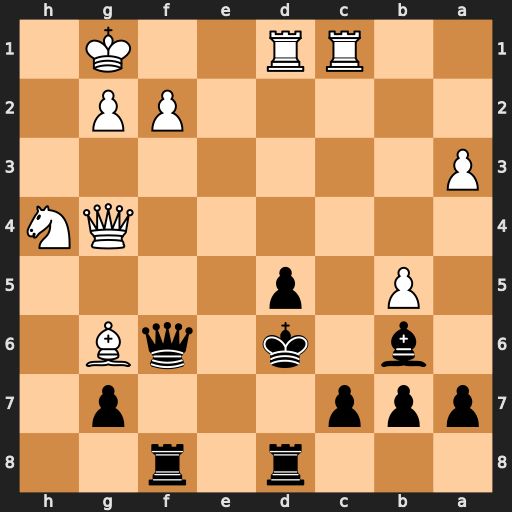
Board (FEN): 3r1r2/ppp3p1/1b1k1qB1/1P1p4/6QN/P7/5PP1/2RR2K1
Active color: b
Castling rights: -
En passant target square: -
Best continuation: Bxf2+ Kh2 Qxh4+ Qxh4 Bxh4